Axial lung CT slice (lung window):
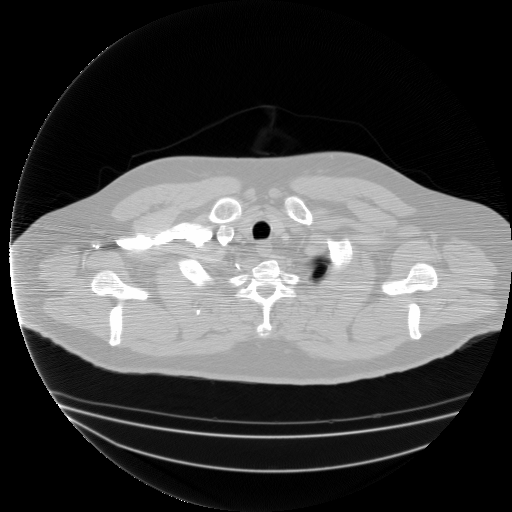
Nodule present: no